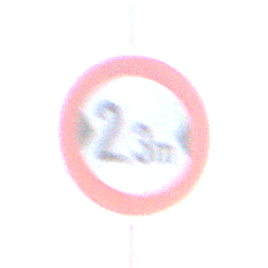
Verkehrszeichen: TatsaechlicheBreite2Komma3
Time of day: SunriseSunset
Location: Outdoor (RoadRail)
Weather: PartlyCloudy
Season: NotSpecified
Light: Natural